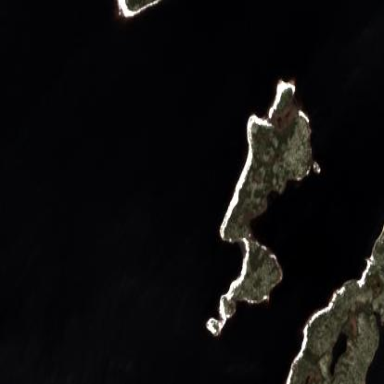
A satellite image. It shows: Island in natural setting.